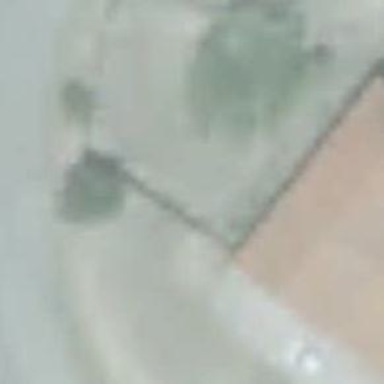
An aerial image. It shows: Gate.